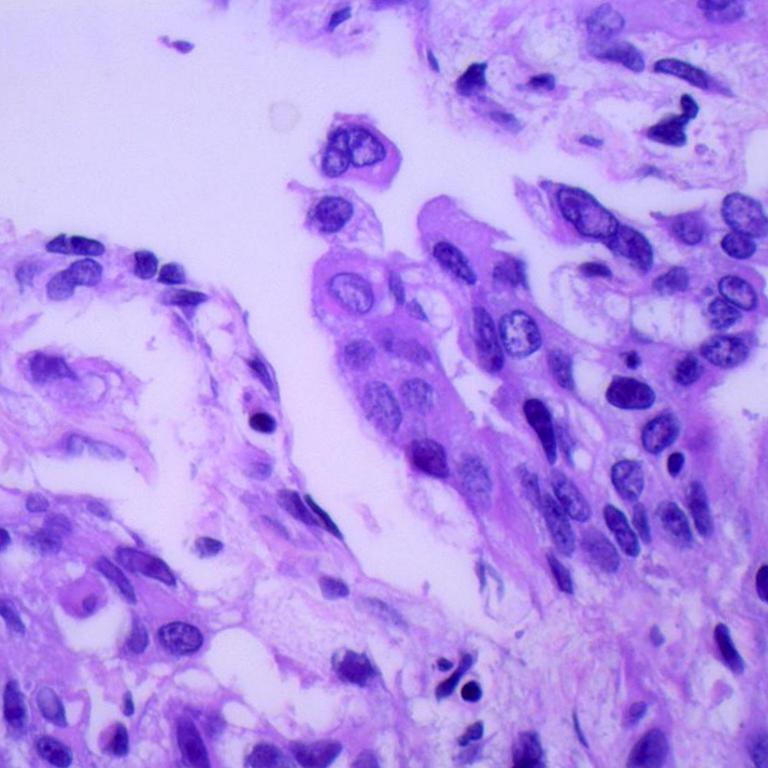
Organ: lung
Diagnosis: adenocarcinomas